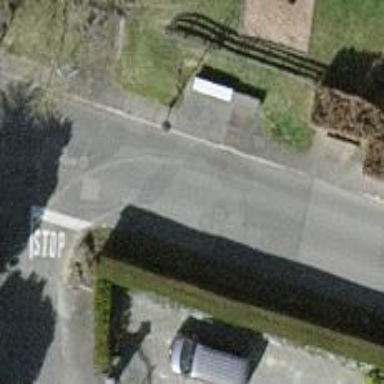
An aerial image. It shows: Bus stop with platform for public transport.